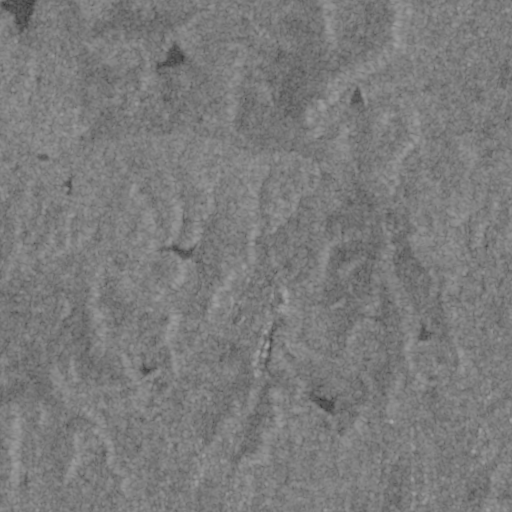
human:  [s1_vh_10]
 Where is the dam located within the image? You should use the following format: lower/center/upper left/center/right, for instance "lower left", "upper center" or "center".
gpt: The dam is located in the lower center of the image.
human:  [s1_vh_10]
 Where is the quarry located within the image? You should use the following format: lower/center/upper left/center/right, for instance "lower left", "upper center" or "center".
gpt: The quarry is located in the lower center of the image.
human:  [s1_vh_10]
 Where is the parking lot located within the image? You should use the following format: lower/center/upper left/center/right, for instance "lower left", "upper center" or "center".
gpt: There is no parking lot in the image.

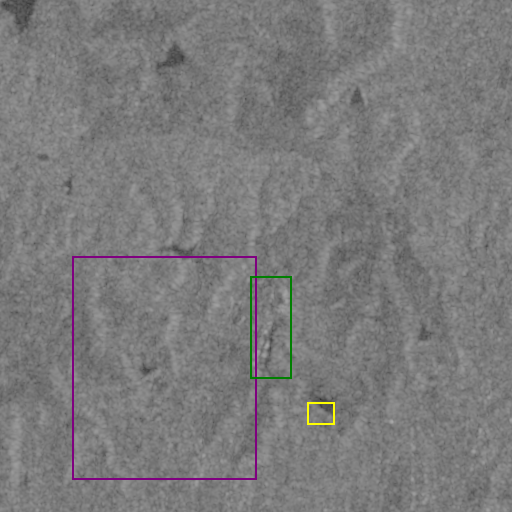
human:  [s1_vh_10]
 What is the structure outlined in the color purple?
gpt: The structure outlined in purple is a crop field.
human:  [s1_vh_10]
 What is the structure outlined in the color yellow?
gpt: The structure outlined in yellow is a dam.
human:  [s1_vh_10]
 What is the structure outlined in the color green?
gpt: The structure outlined in green is a quarry.
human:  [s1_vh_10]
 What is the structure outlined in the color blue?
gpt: There is no blue outline.